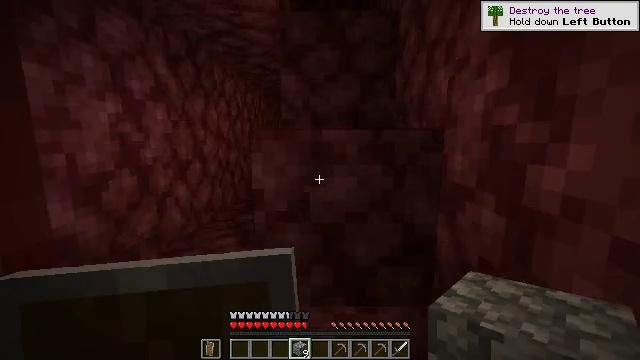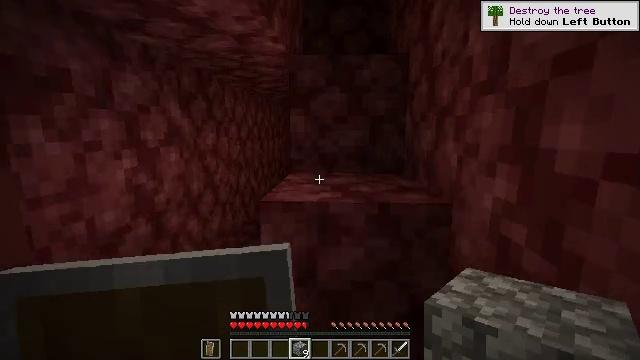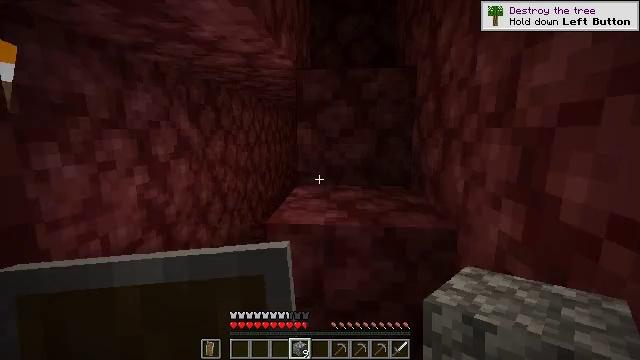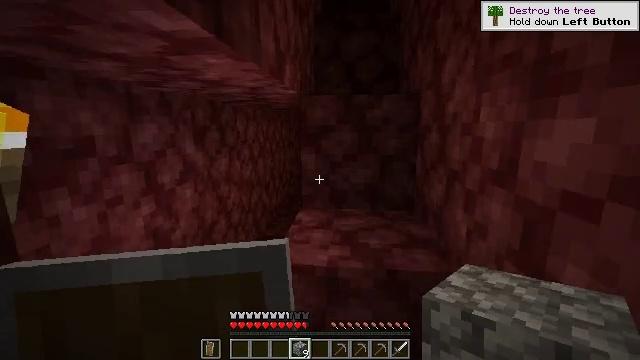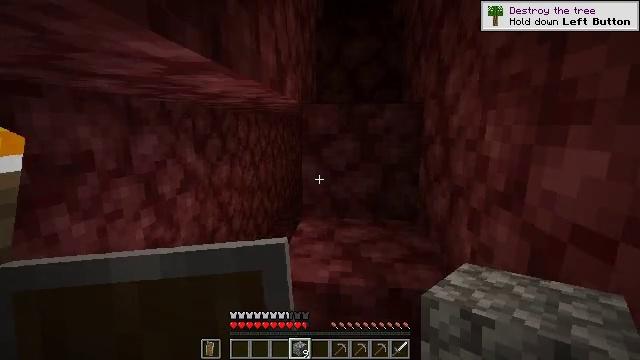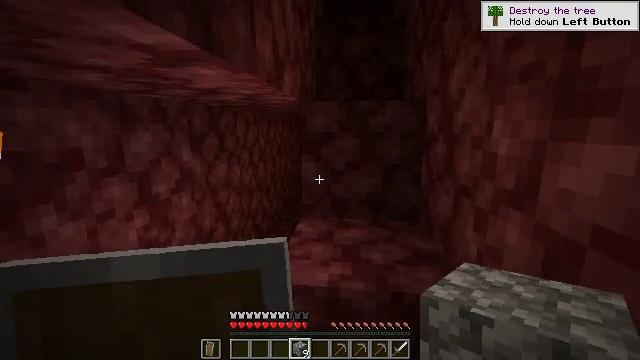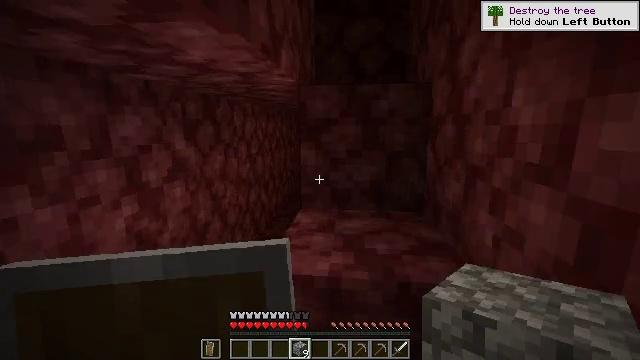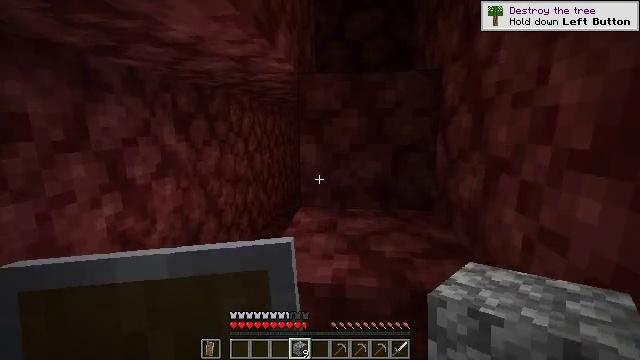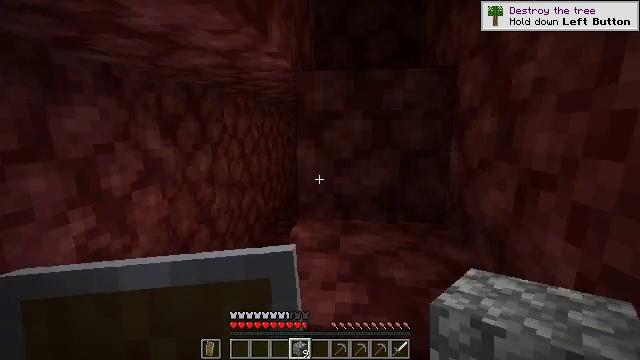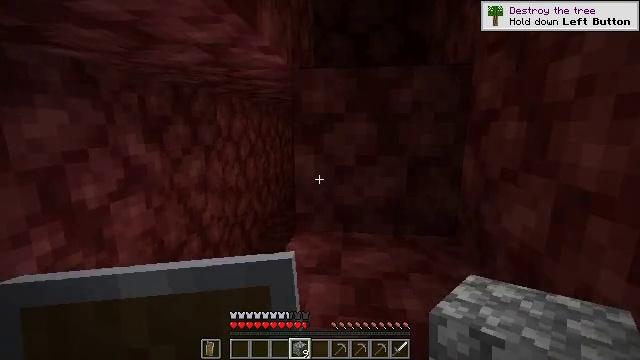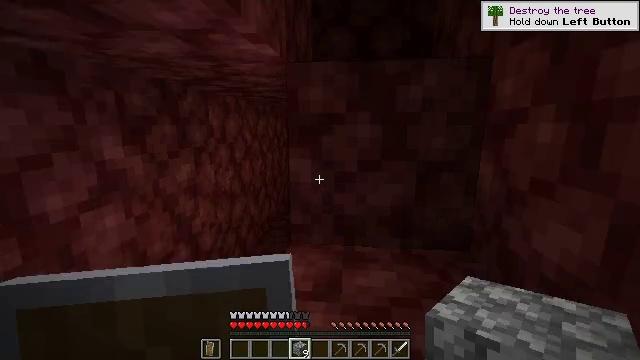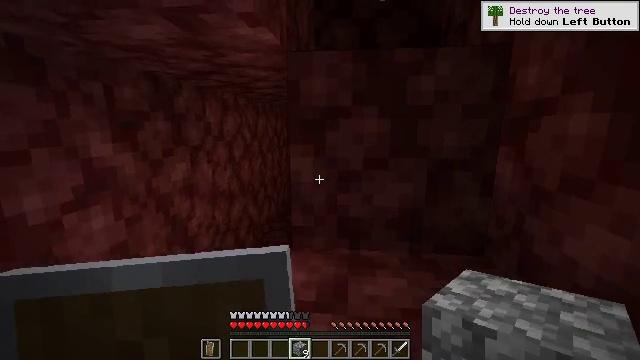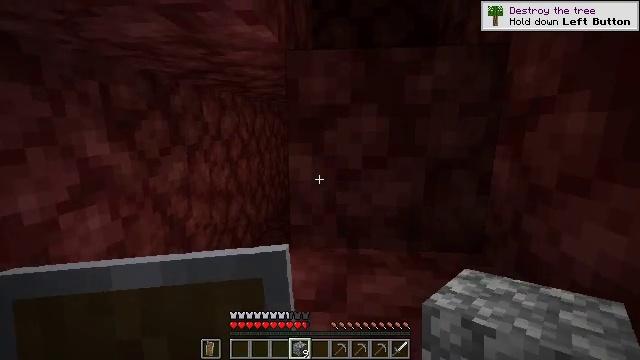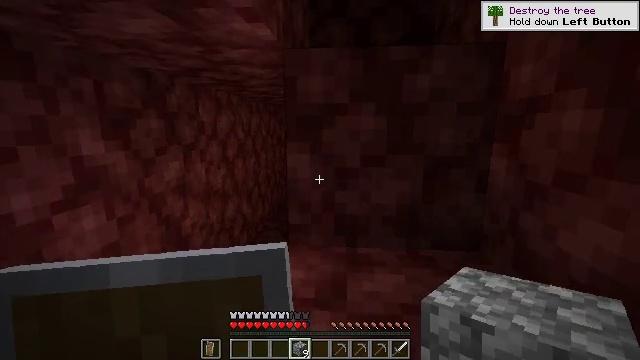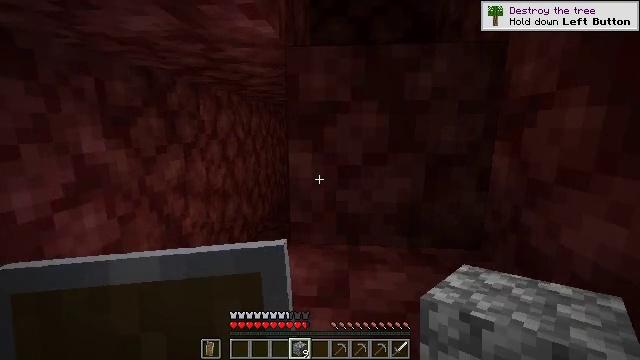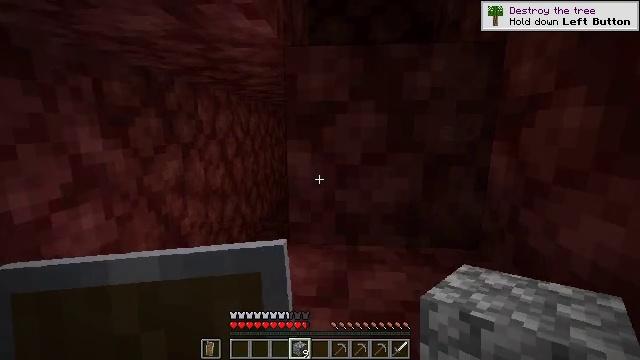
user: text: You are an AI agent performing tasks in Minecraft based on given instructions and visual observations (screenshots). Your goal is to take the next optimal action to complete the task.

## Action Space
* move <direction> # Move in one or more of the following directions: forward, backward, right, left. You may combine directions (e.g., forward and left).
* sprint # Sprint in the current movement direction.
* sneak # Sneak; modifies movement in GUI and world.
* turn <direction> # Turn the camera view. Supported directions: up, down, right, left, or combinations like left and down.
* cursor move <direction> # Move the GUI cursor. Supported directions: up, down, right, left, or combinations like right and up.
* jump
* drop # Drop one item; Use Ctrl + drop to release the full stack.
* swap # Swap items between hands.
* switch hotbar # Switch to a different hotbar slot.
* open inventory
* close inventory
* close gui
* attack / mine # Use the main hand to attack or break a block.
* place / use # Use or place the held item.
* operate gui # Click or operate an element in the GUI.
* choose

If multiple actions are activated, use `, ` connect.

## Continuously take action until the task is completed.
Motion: motion action
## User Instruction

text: Gather nether gold ore using a pickaxe.
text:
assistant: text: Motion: move forward, turn left and down, jump
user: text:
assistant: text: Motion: move forward, turn left, jump
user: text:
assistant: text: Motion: move forward, jump
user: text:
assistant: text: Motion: move forward
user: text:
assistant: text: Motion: move forward
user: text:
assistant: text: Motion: move forward
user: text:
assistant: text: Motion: move forward
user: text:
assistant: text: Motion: move forward
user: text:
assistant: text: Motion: move forward
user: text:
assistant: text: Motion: move forward
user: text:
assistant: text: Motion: move forward
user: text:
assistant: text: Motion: move forward
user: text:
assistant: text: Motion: turn right
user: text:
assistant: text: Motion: no_op
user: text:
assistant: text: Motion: no_op
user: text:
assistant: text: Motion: no_op
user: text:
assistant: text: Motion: turn right
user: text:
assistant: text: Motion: move right, turn right
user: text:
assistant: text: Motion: move forward and move right, turn right
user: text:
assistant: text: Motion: move forward and move right
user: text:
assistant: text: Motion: move forward and move right, jump
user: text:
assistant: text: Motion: move forward, turn left, jump
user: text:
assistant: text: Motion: move forward, turn left, jump
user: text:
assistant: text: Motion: move forward, jump
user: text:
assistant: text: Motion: move forward, turn left, jump
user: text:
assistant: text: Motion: move forward, turn left, jump
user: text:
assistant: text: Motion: move forward, turn left and up
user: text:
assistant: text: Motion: move forward, turn left and up
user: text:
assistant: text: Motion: move forward, turn up
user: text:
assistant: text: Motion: move forward, turn up